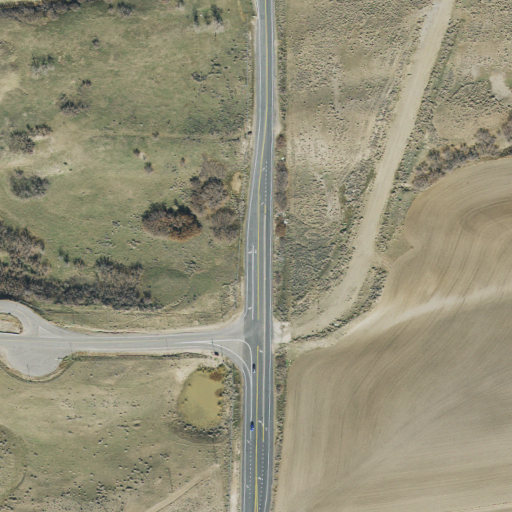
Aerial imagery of valley in Utah named Copper Gulch containing shrub, low intensity development, grassland, open development, medium intensity development, and cultivated crops